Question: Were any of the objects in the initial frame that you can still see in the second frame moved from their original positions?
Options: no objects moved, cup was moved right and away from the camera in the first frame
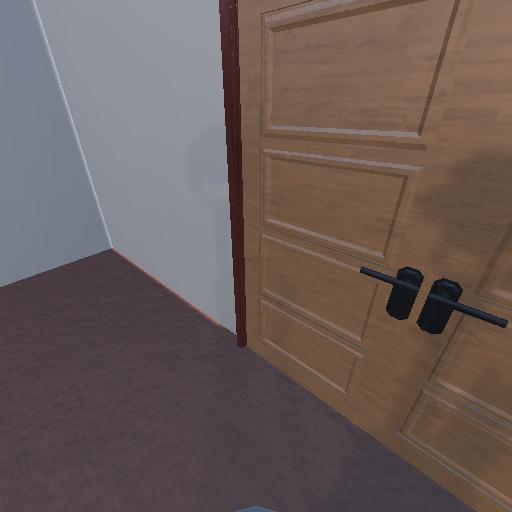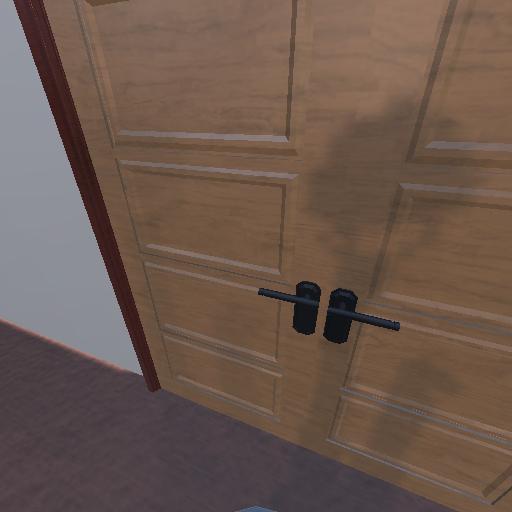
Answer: no objects moved